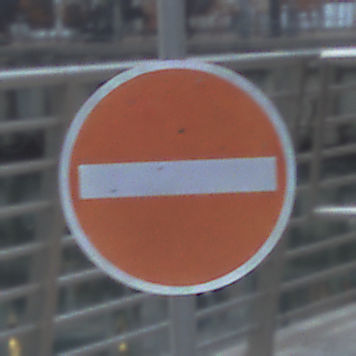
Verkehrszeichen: VerbotDerEinfahrt
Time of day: MorningAfternoon
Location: Outdoor (Urban)
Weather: PartlyCloudy
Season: NotSpecified
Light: Natural